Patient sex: F
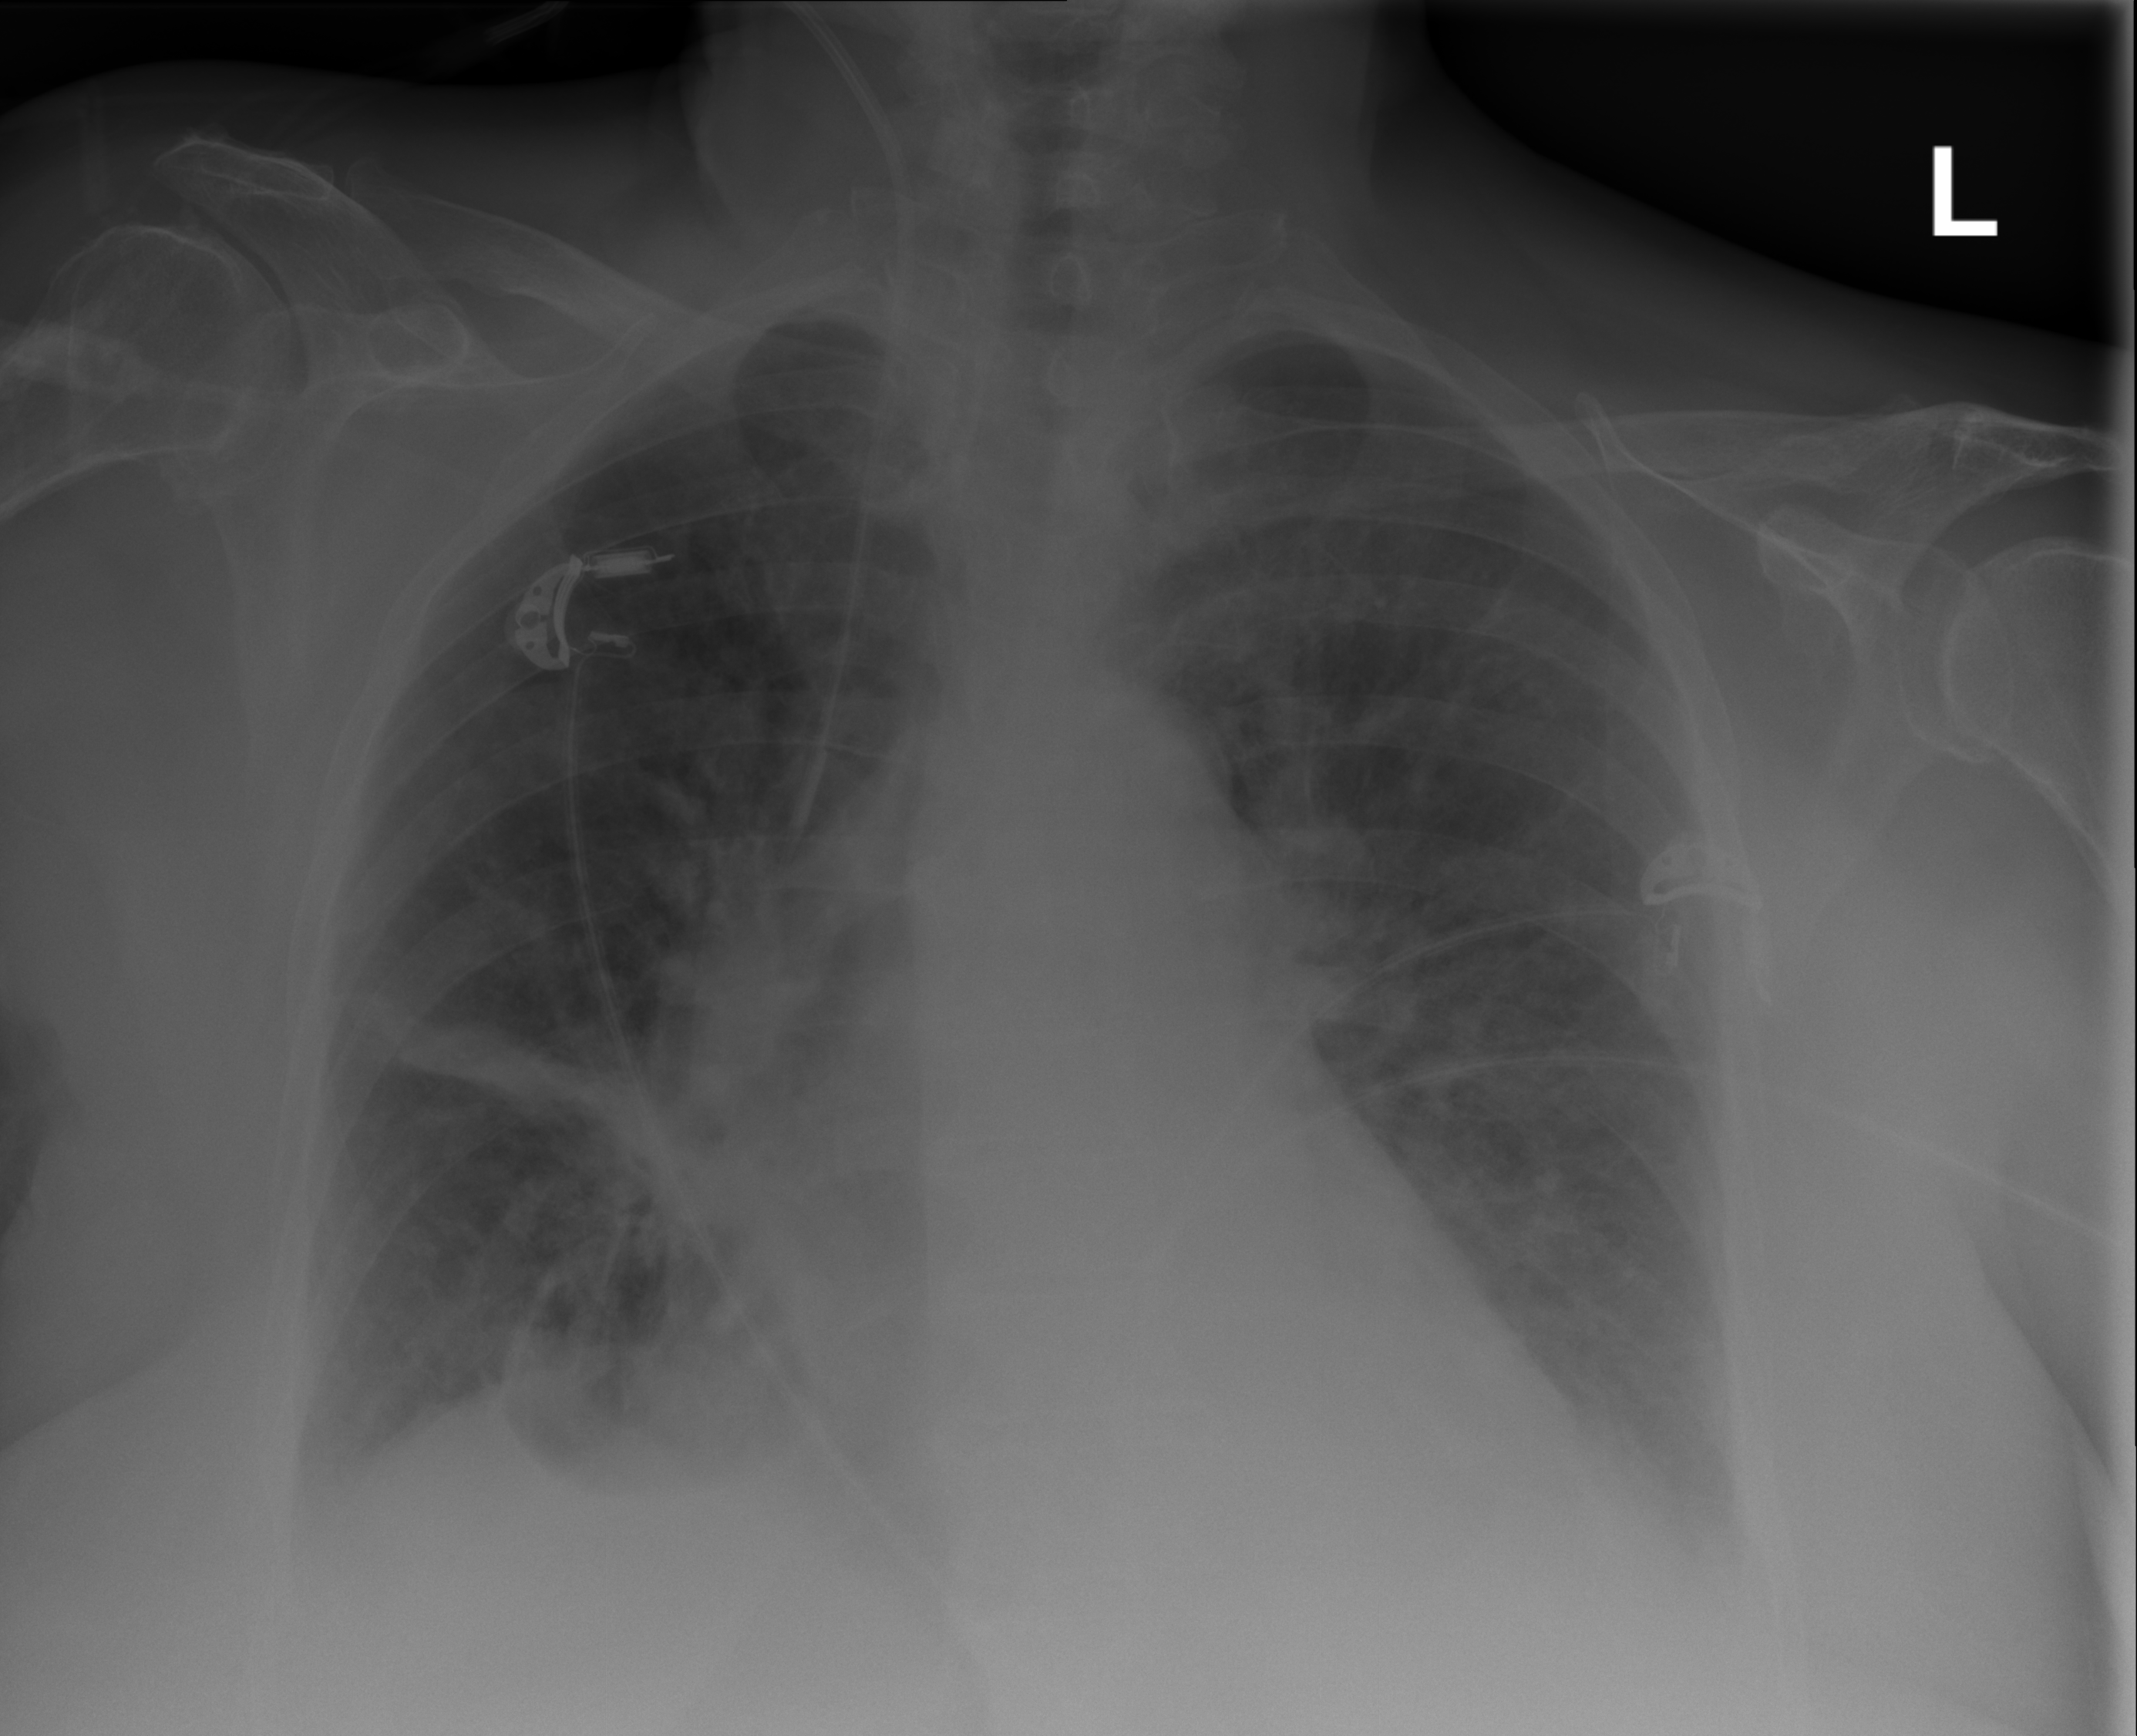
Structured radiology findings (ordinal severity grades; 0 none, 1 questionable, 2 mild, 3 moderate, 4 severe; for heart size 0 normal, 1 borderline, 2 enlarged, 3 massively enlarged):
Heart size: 2
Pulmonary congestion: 2
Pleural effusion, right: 2
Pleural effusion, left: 2
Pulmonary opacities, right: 2
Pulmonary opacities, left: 1
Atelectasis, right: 2
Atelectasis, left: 2